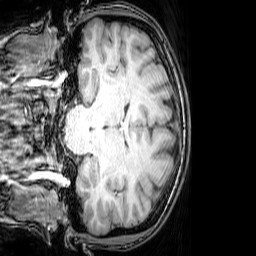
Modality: T1w
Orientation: coronal
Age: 25
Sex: female
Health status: healthy
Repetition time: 0.081 s
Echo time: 0.037 s